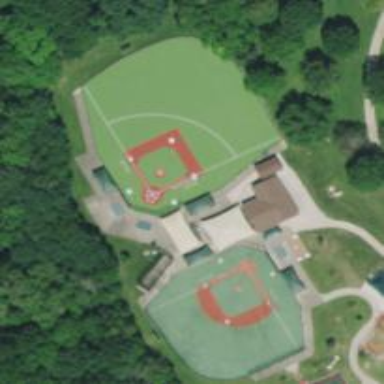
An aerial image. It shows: Baseball pitch for leisure land activities.